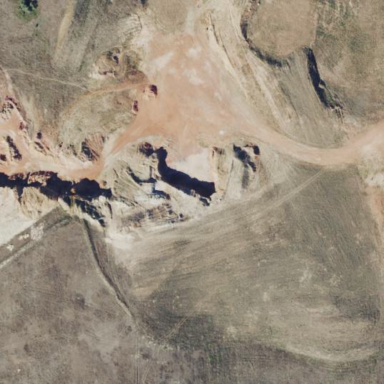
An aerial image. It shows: Quarry area.